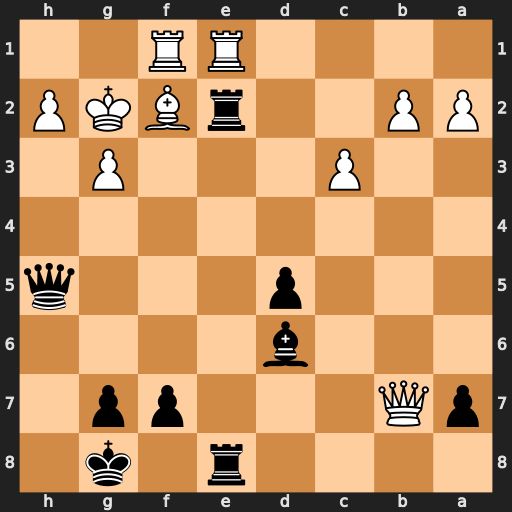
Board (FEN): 4r1k1/pQ3pp1/3b4/3p3q/8/2P3P1/PP2rBKP/4RR2
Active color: b
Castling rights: -
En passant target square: -
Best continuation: Rxf2+ Rxf2 Rxe1